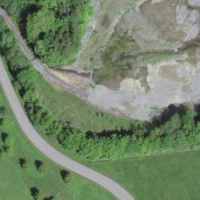
EUNIS habitat code: 24
Species observed at this site:
Milvus milvus
Anas platyrhynchos
Accipiter nisus
Carduelis carduelis